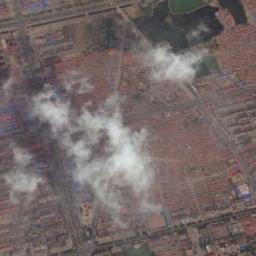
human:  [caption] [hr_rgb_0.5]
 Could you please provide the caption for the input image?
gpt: There is a little thin cloud above the brown farmland .

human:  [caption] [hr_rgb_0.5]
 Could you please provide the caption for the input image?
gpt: The white cloud is above many buildings .

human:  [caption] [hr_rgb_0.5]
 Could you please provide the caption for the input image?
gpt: The cumulus clouds are located above the city and a lake is in the city .

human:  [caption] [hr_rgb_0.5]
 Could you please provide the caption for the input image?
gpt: Light white clouds over brown city .

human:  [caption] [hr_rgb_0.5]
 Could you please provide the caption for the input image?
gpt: A few pieces of white clouds over an urban area .